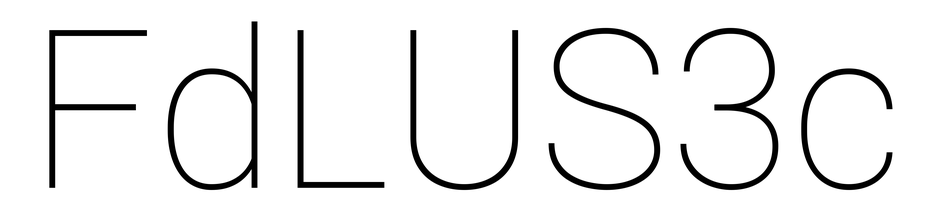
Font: Roboto_Thin